Question: So, following code is my 'Main_activity' Layout and i need to do something like this with 'CardView' :

'''
<?xml version="1.0" encoding="utf-8"?>
<android.support.v4.widget.DrawerLayout
xmlns:android="http://schemas.android.com/apk/res/android"
android:id="@+id/DrawerLayout"
android:layout_width="match_parent"
android:layout_height="match_parent"
android:elevation="7dp">
<RelativeLayout
android:layout_width="100dp"
android:layout_height="150dp"
android:orientation="vertical">
<include
android:id="@+id/tool_bar"
layout="@layout/tool_bar">
</include>
<android.support.v7.widget.CardView
android:layout_height="wrap_content"
android:layout_width="match_parent"
android:layout_margin="5dp"
android:id="@+id/view">
<ImageView
android:id="@+id/img_thumbnail1"
android:layout_width="fill_parent"
android:layout_height="100dp"
android:scaleType="fitXY"
android:layout_marginBottom="50dp"/>
</android.support.v7.widget.CardView>
</RelativeLayout>
<LinearLayout
android:layout_width="match_parent"
android:layout_height="match_parent"
android:orientation="vertical">
<android.support.v7.widget.RecyclerView
android:id="@+id/recycler_view"
android:layout_width="match_parent"
android:layout_height="match_parent"/>
</LinearLayout>
<android.support.v7.widget.RecyclerView
android:id="@+id/RecyclerView"
android:layout_width="320dp"
android:layout_height="match_parent"
android:layout_gravity="left"
android:background="#ffffff"
android:scrollbars="vertical">
</android.support.v7.widget.RecyclerView>
</android.support.v4.widget.DrawerLayout>
'''
How to doing this?
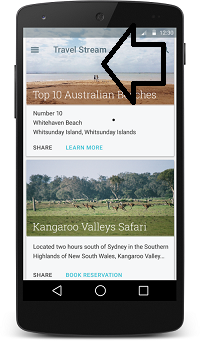
Answer: Solved by Adding : 'android:windowTranslucentStatus'
on 'Styles':
'''
<!-- Base application theme. -->
<style name="AppTheme" parent="Theme.AppCompat.NoActionBar">
<!-- Customize your theme here. -->
<item name="android:windowTranslucentStatus">true</item>
</style>
'''
And toolbar :
'''
<?xml version="1.0" encoding="utf-8"?>
<android.support.design.widget.CoordinatorLayout xmlns:android="http://schemas.android.com/apk/res/android"
xmlns:app="http://schemas.android.com/apk/res-auto"
xmlns:tools="http://schemas.android.com/tools"
android:layout_width="match_parent"
android:layout_height="match_parent"
android:fitsSystemWindows="true"
tools:context=".MainActivity">
<RelativeLayout
android:layout_width="match_parent"
android:layout_height="300dp"
android:orientation="vertical">
<android.support.v7.widget.Toolbar
android:id="@+id/tool_bar"
android:layout_width="match_parent"
android:layout_height="?attr/actionBarSize"
app:popupTheme="@style/AppTheme" />
<android.support.v7.widget.CardView
android:id="@+id/view"
android:layout_width="match_parent"
android:layout_height="wrap_content">
<ImageView
android:id="@+id/img_thumbnail1"
android:layout_width="fill_parent"
android:layout_height="100dp"
android:layout_marginBottom="50dp"
android:scaleType="fitXY" />
</android.support.v7.widget.CardView>
</RelativeLayout>
<android.support.v4.widget.NestedScrollView
android:layout_width="match_parent"
android:layout_height="match_parent"
app:layout_behavior="@string/appbar_scrolling_view_behavior">
</android.support.v4.widget.NestedScrollView>
<android.support.design.widget.AppBarLayout
android:layout_width="match_parent"
android:layout_height="wrap_content"
android:theme="@style/AppTheme">
</android.support.design.widget.AppBarLayout>
</android.support.design.widget.CoordinatorLayout>
'''
<URL>